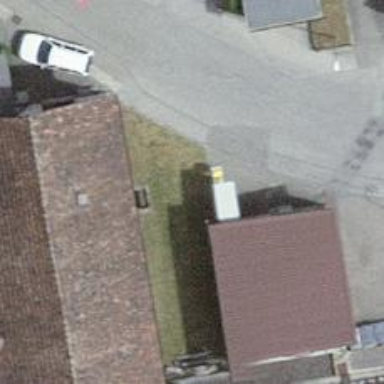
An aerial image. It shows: Post box is visible.